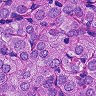
Metastatic tissue present: yes